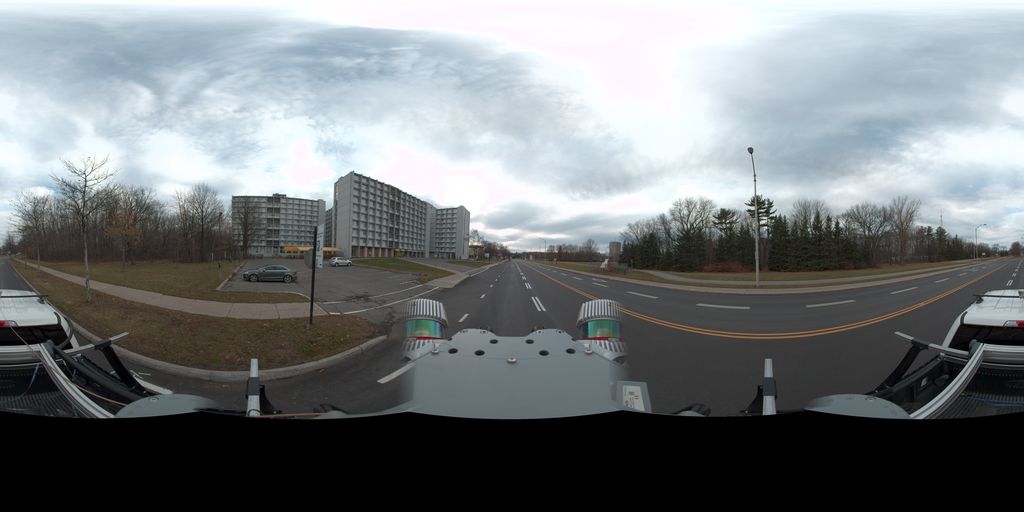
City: quebec_city